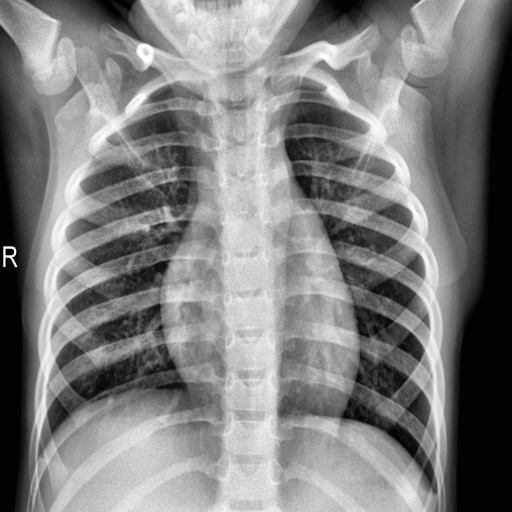
Finding: NORMAL